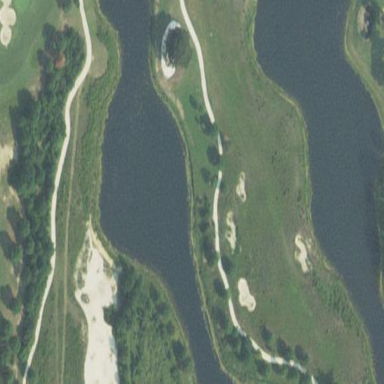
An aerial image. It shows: Rough area in golf course.